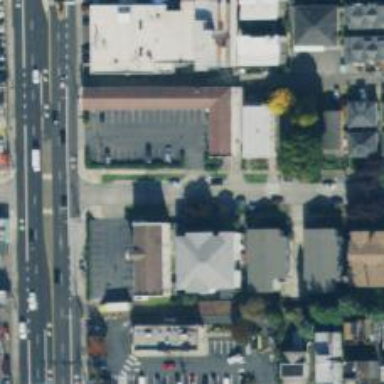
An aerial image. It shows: Residential road with separate sidewalk.